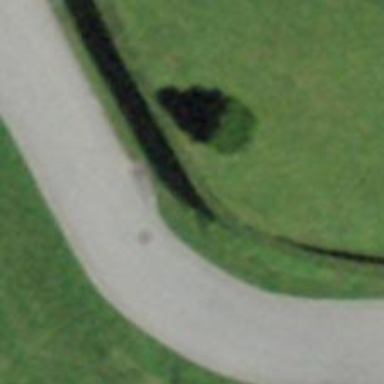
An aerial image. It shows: Hedge barrier.